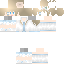
A female human skin with pale skin, wearing blonde long hair dressed in a blue tshirt and red pants, featuring a closed mouth.